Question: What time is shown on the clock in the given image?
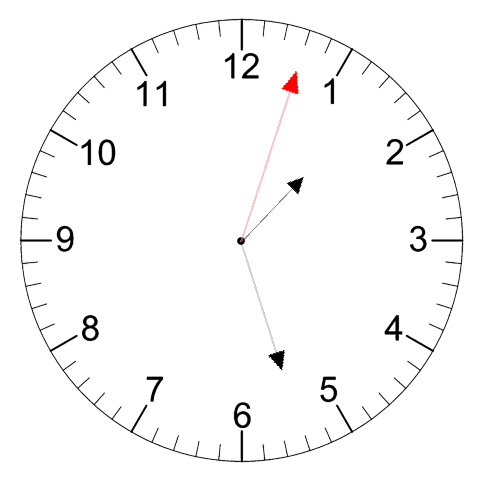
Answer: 01:27:03